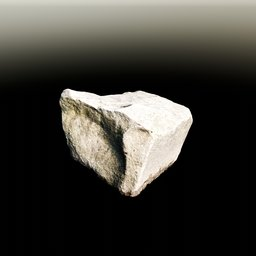
Label: nature